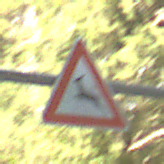
Verkehrszeichen: WildwechselRechts
Umgebung: Outdoor, Nature
Tageszeit: MorningAfternoon
Wetter: Clear
Licht: Natural
Jahreszeit: NotSpecified
Kontrast: LowContrast